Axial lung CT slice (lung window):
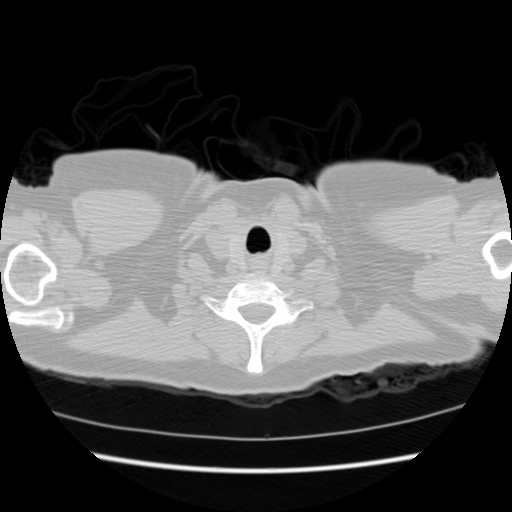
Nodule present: no